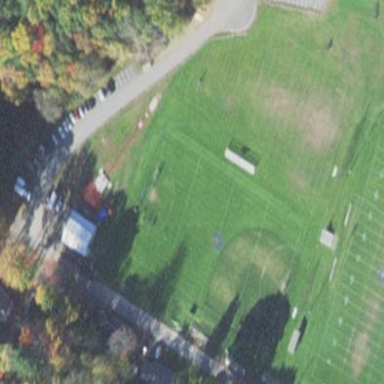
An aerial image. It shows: Grass pitch designated for field hockey.